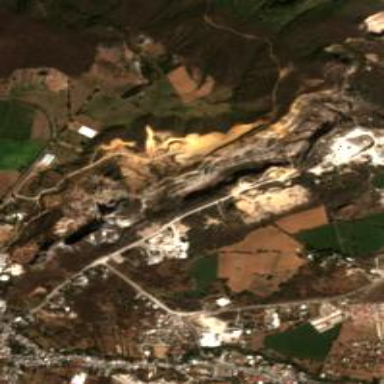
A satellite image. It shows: Quarry area.